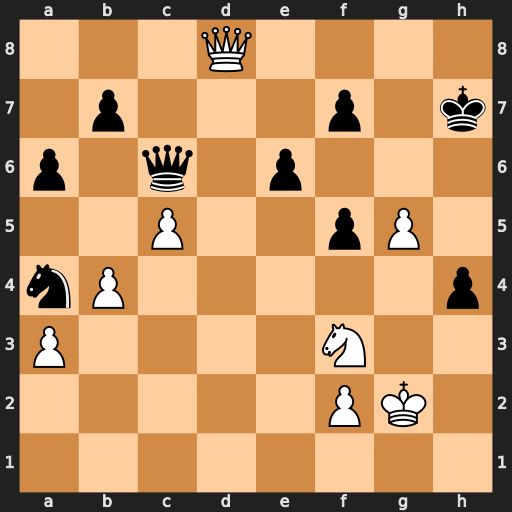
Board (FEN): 3Q4/1p3p1k/p1q1p3/2P2pP1/nP5p/P4N2/5PK1/8
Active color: w
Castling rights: -
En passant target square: -
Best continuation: Qf8 h3+ Kg3